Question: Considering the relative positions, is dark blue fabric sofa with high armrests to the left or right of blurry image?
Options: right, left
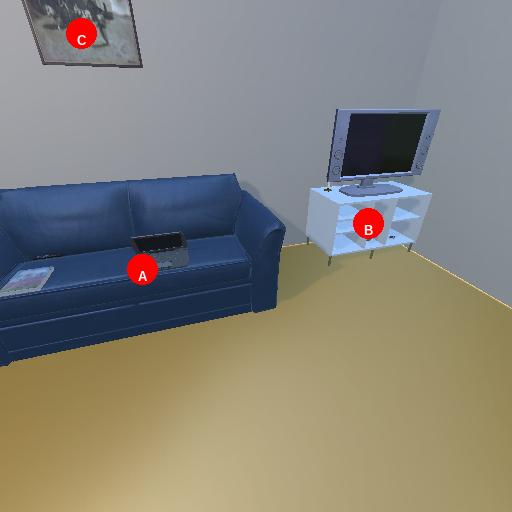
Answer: right